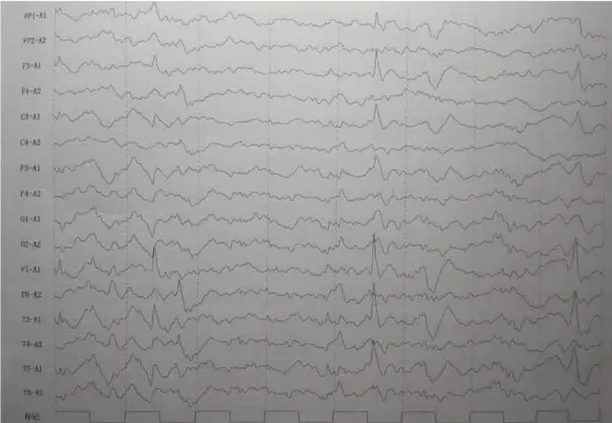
(c) The proband: interictal EEG shows double temporal apical slow waves.
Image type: electrography (eeg)